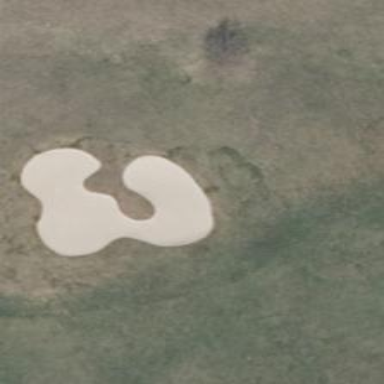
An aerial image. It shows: Golf bunker filled with sandy terrain.